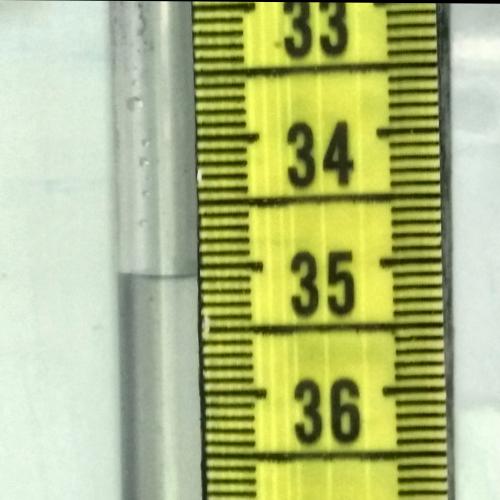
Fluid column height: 35.1 cm